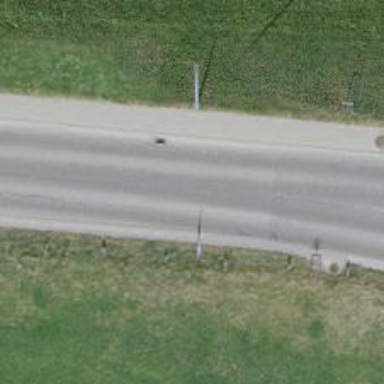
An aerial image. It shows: Tertiary road.